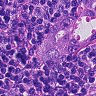
Metastatic tissue present: yes